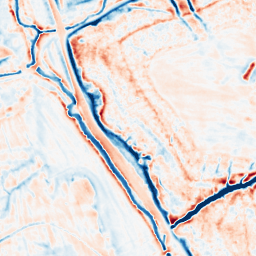
Category: multiscale
Decomposition family: dog_multiscale
Decomposition parameters: sigma_ratio: 1.4
n_scales: 6
base_sigma: 0.5
Upsampling method: bilinear
Upsampling parameters: scale: 2
Upsampling scale: 2